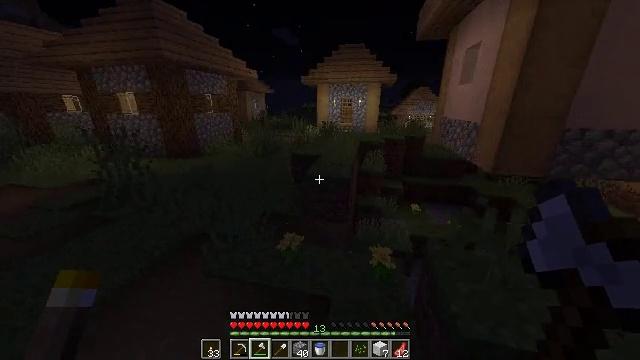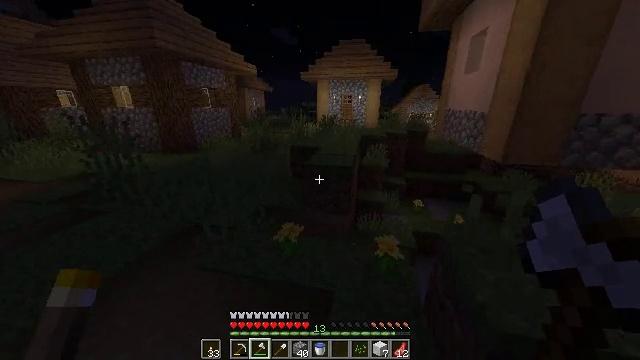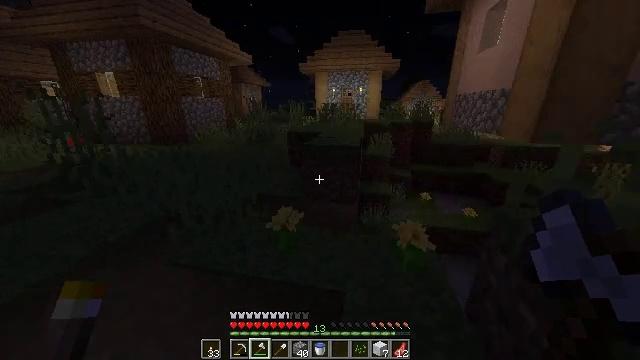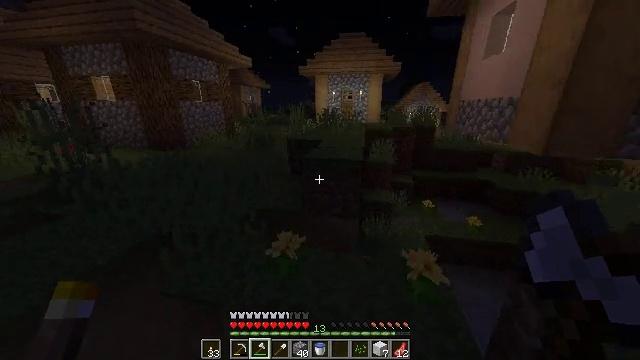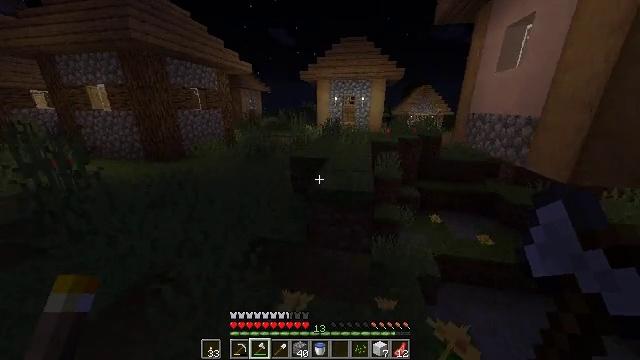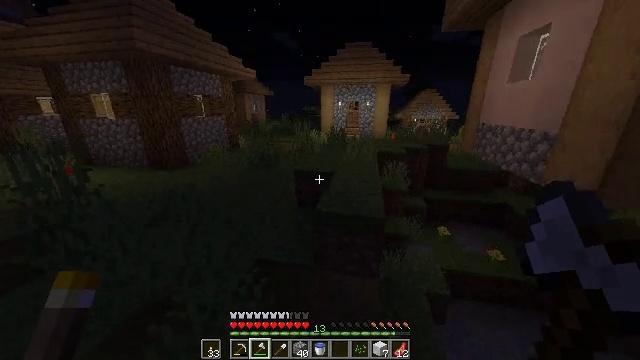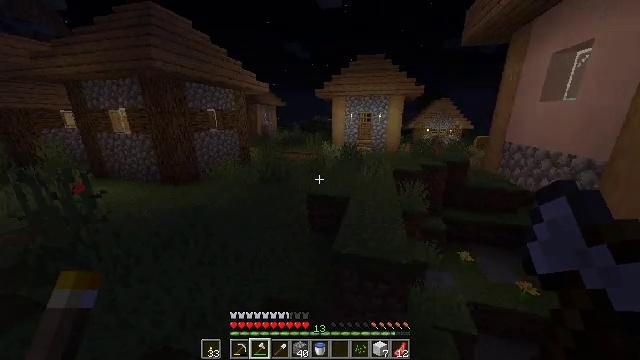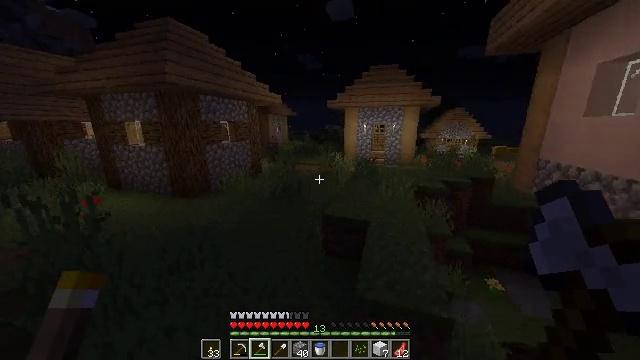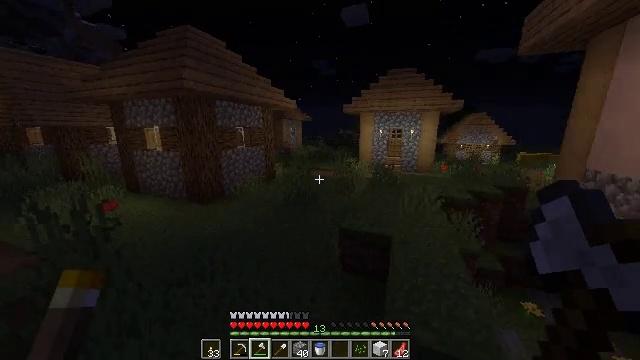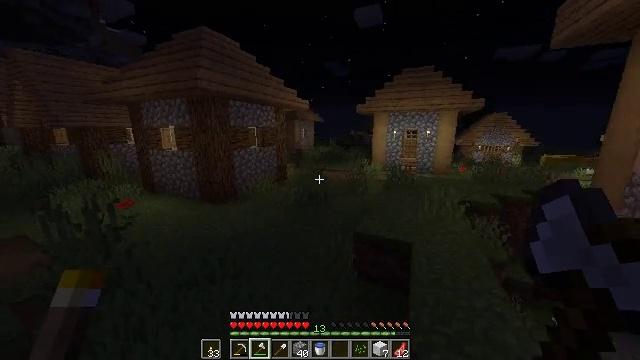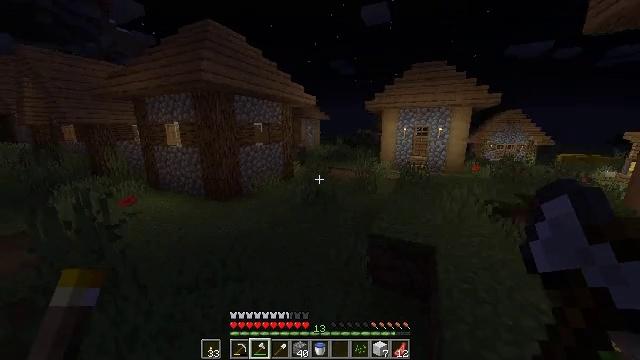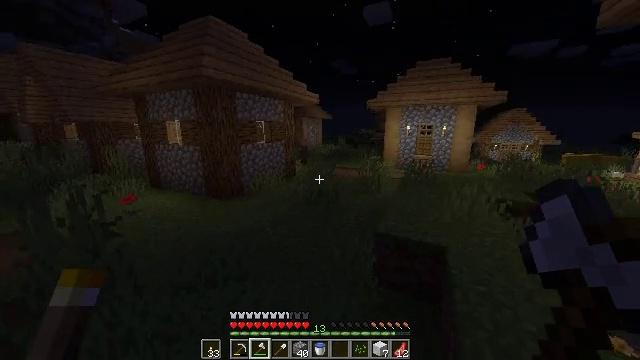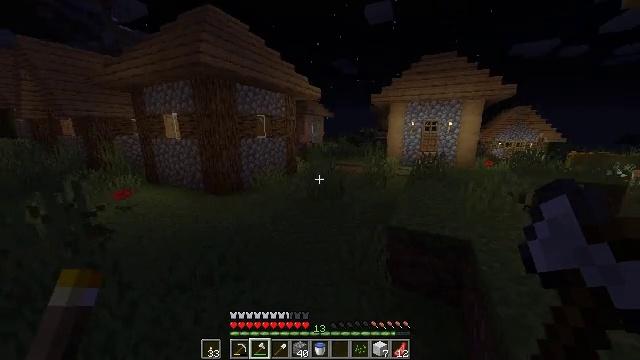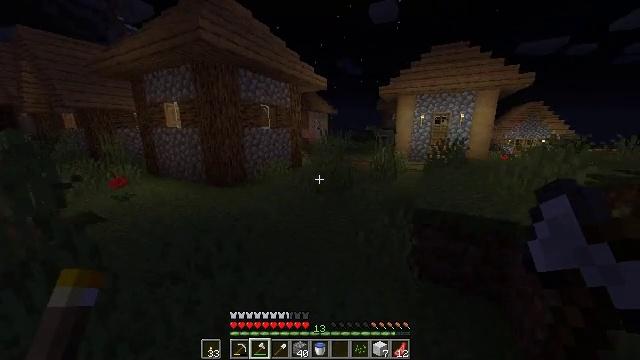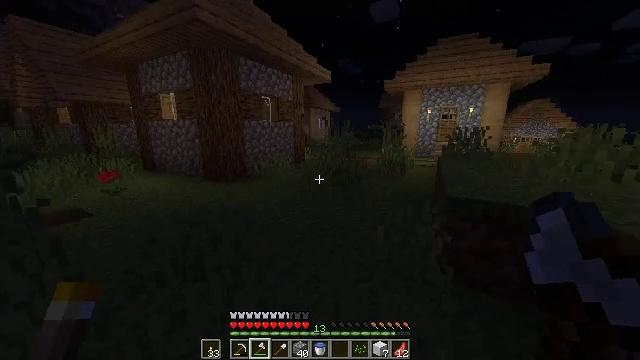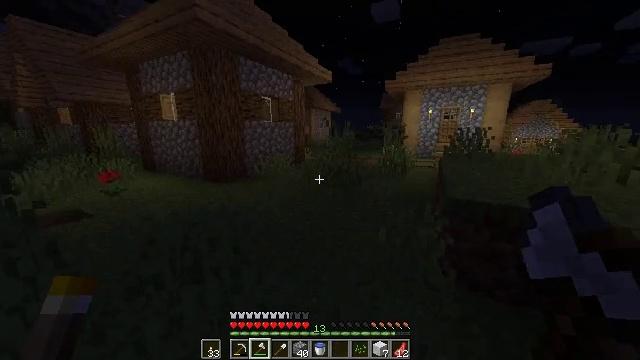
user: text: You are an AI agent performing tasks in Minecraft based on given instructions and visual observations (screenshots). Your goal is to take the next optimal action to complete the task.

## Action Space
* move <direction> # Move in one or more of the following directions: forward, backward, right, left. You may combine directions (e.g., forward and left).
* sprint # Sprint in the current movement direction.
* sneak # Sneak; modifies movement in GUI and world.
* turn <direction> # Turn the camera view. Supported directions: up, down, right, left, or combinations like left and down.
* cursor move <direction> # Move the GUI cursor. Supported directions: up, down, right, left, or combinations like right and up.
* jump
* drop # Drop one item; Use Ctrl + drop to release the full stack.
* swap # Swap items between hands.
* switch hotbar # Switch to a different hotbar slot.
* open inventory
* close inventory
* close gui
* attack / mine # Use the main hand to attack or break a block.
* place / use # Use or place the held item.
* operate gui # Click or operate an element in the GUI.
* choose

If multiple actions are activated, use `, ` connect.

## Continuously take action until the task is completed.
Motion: motion action
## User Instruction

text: Break the hay block to collect it.
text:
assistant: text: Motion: move forward, sprint, jump
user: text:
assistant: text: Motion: move forward, sprint, jump
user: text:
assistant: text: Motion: move forward and move left, sprint, jump
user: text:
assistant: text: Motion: move forward and move left, sprint, jump
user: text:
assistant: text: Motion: move forward and move left, sprint, jump
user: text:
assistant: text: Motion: move forward and move left, sprint, turn left and up, jump
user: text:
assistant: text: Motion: move forward and move left, sprint, turn left and up, jump
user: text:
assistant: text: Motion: move forward and move left, sprint, turn left and up, jump
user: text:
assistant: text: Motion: move forward and move left, sprint, turn left, jump
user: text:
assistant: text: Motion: move forward and move left, sprint, turn left, jump
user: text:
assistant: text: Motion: move forward and move left, sprint, jump
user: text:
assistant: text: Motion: move forward and move left, sprint, jump
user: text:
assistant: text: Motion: move forward and move left, sprint, jump
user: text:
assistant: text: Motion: move forward, sprint, jump
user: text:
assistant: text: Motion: move forward, sprint, jump
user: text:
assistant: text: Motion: move forward, sprint, jump
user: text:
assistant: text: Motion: move forward, sprint, turn right, jump
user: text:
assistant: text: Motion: move forward, sprint, turn right, jump
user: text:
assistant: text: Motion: move forward, sprint, turn right, jump
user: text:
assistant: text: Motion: move forward, sprint, turn right, jump
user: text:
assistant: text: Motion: move forward, sprint, jump
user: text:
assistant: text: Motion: move forward, sprint, jump
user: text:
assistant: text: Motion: move forward, sprint, jump
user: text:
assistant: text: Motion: move forward, sprint, jump
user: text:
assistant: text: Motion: move forward, sprint, turn right and down, jump
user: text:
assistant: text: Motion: move forward, sprint, turn right and down, jump
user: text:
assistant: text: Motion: move forward, sprint, jump
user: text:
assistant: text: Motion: move forward, sprint, jump
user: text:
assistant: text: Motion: move forward, sprint, jump
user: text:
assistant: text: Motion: move forward, sprint, jump